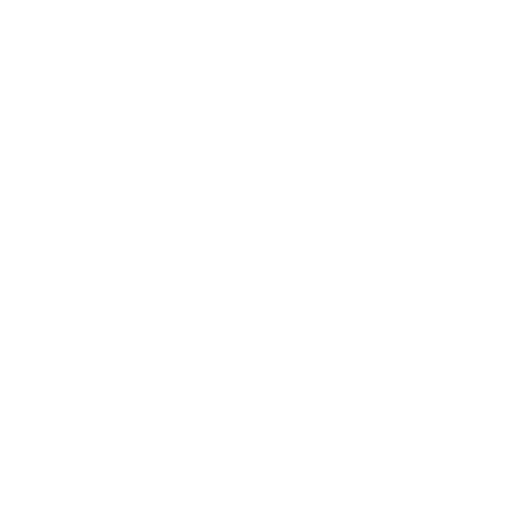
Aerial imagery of island in Alaska named Hotspur Island containing only unknown